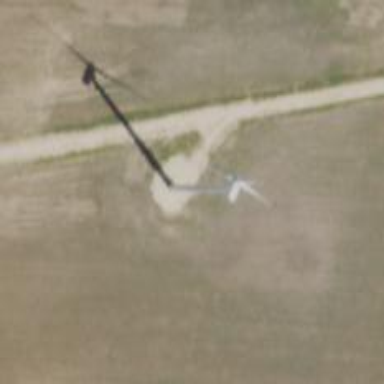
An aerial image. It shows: Wind generator using horizontal axis wind turbines.